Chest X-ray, PA view. Patient: 24 years old, sex M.
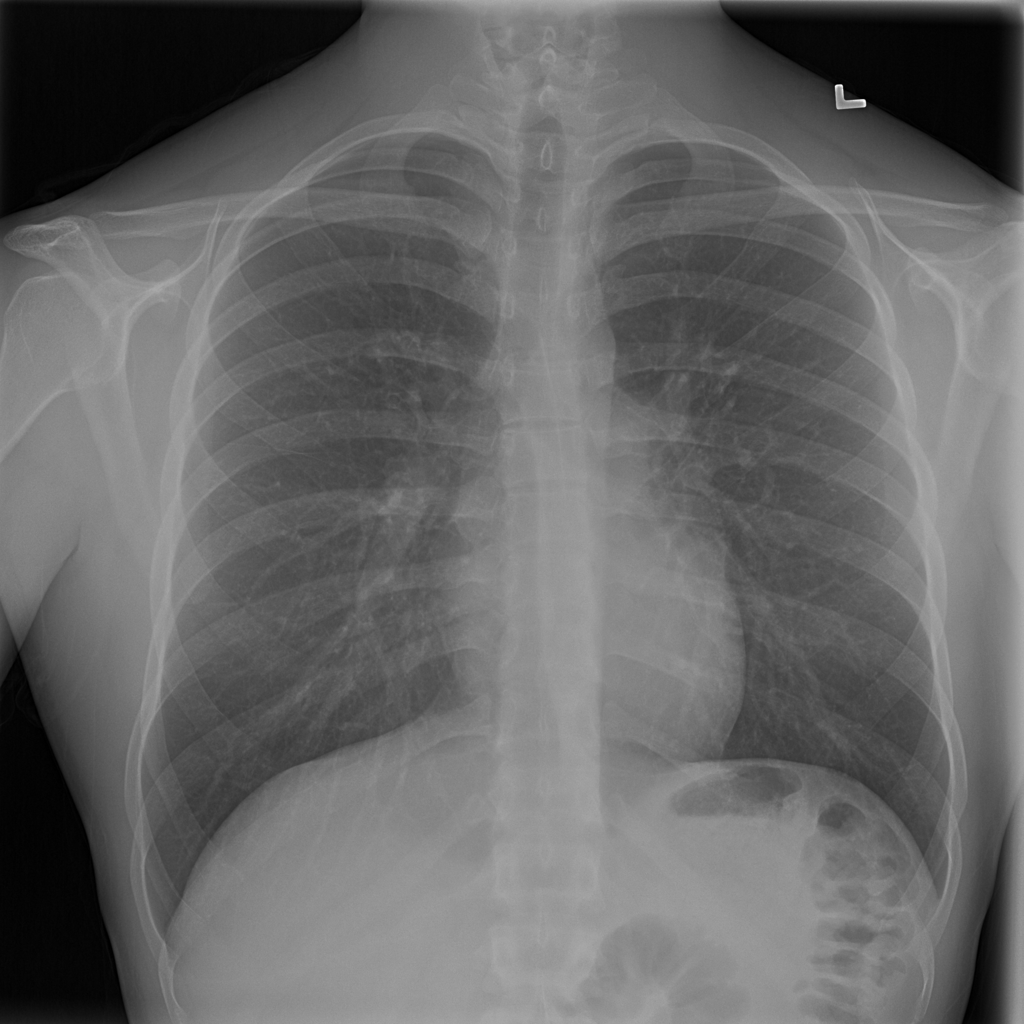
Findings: No Finding